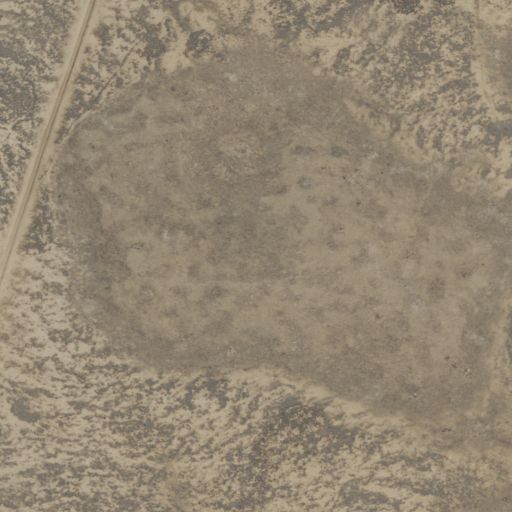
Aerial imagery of valley in New Mexico named Loco Draw containing grassland and shrub